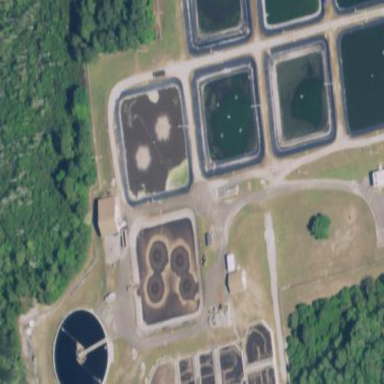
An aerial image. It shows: Wastewater plant.